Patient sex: M
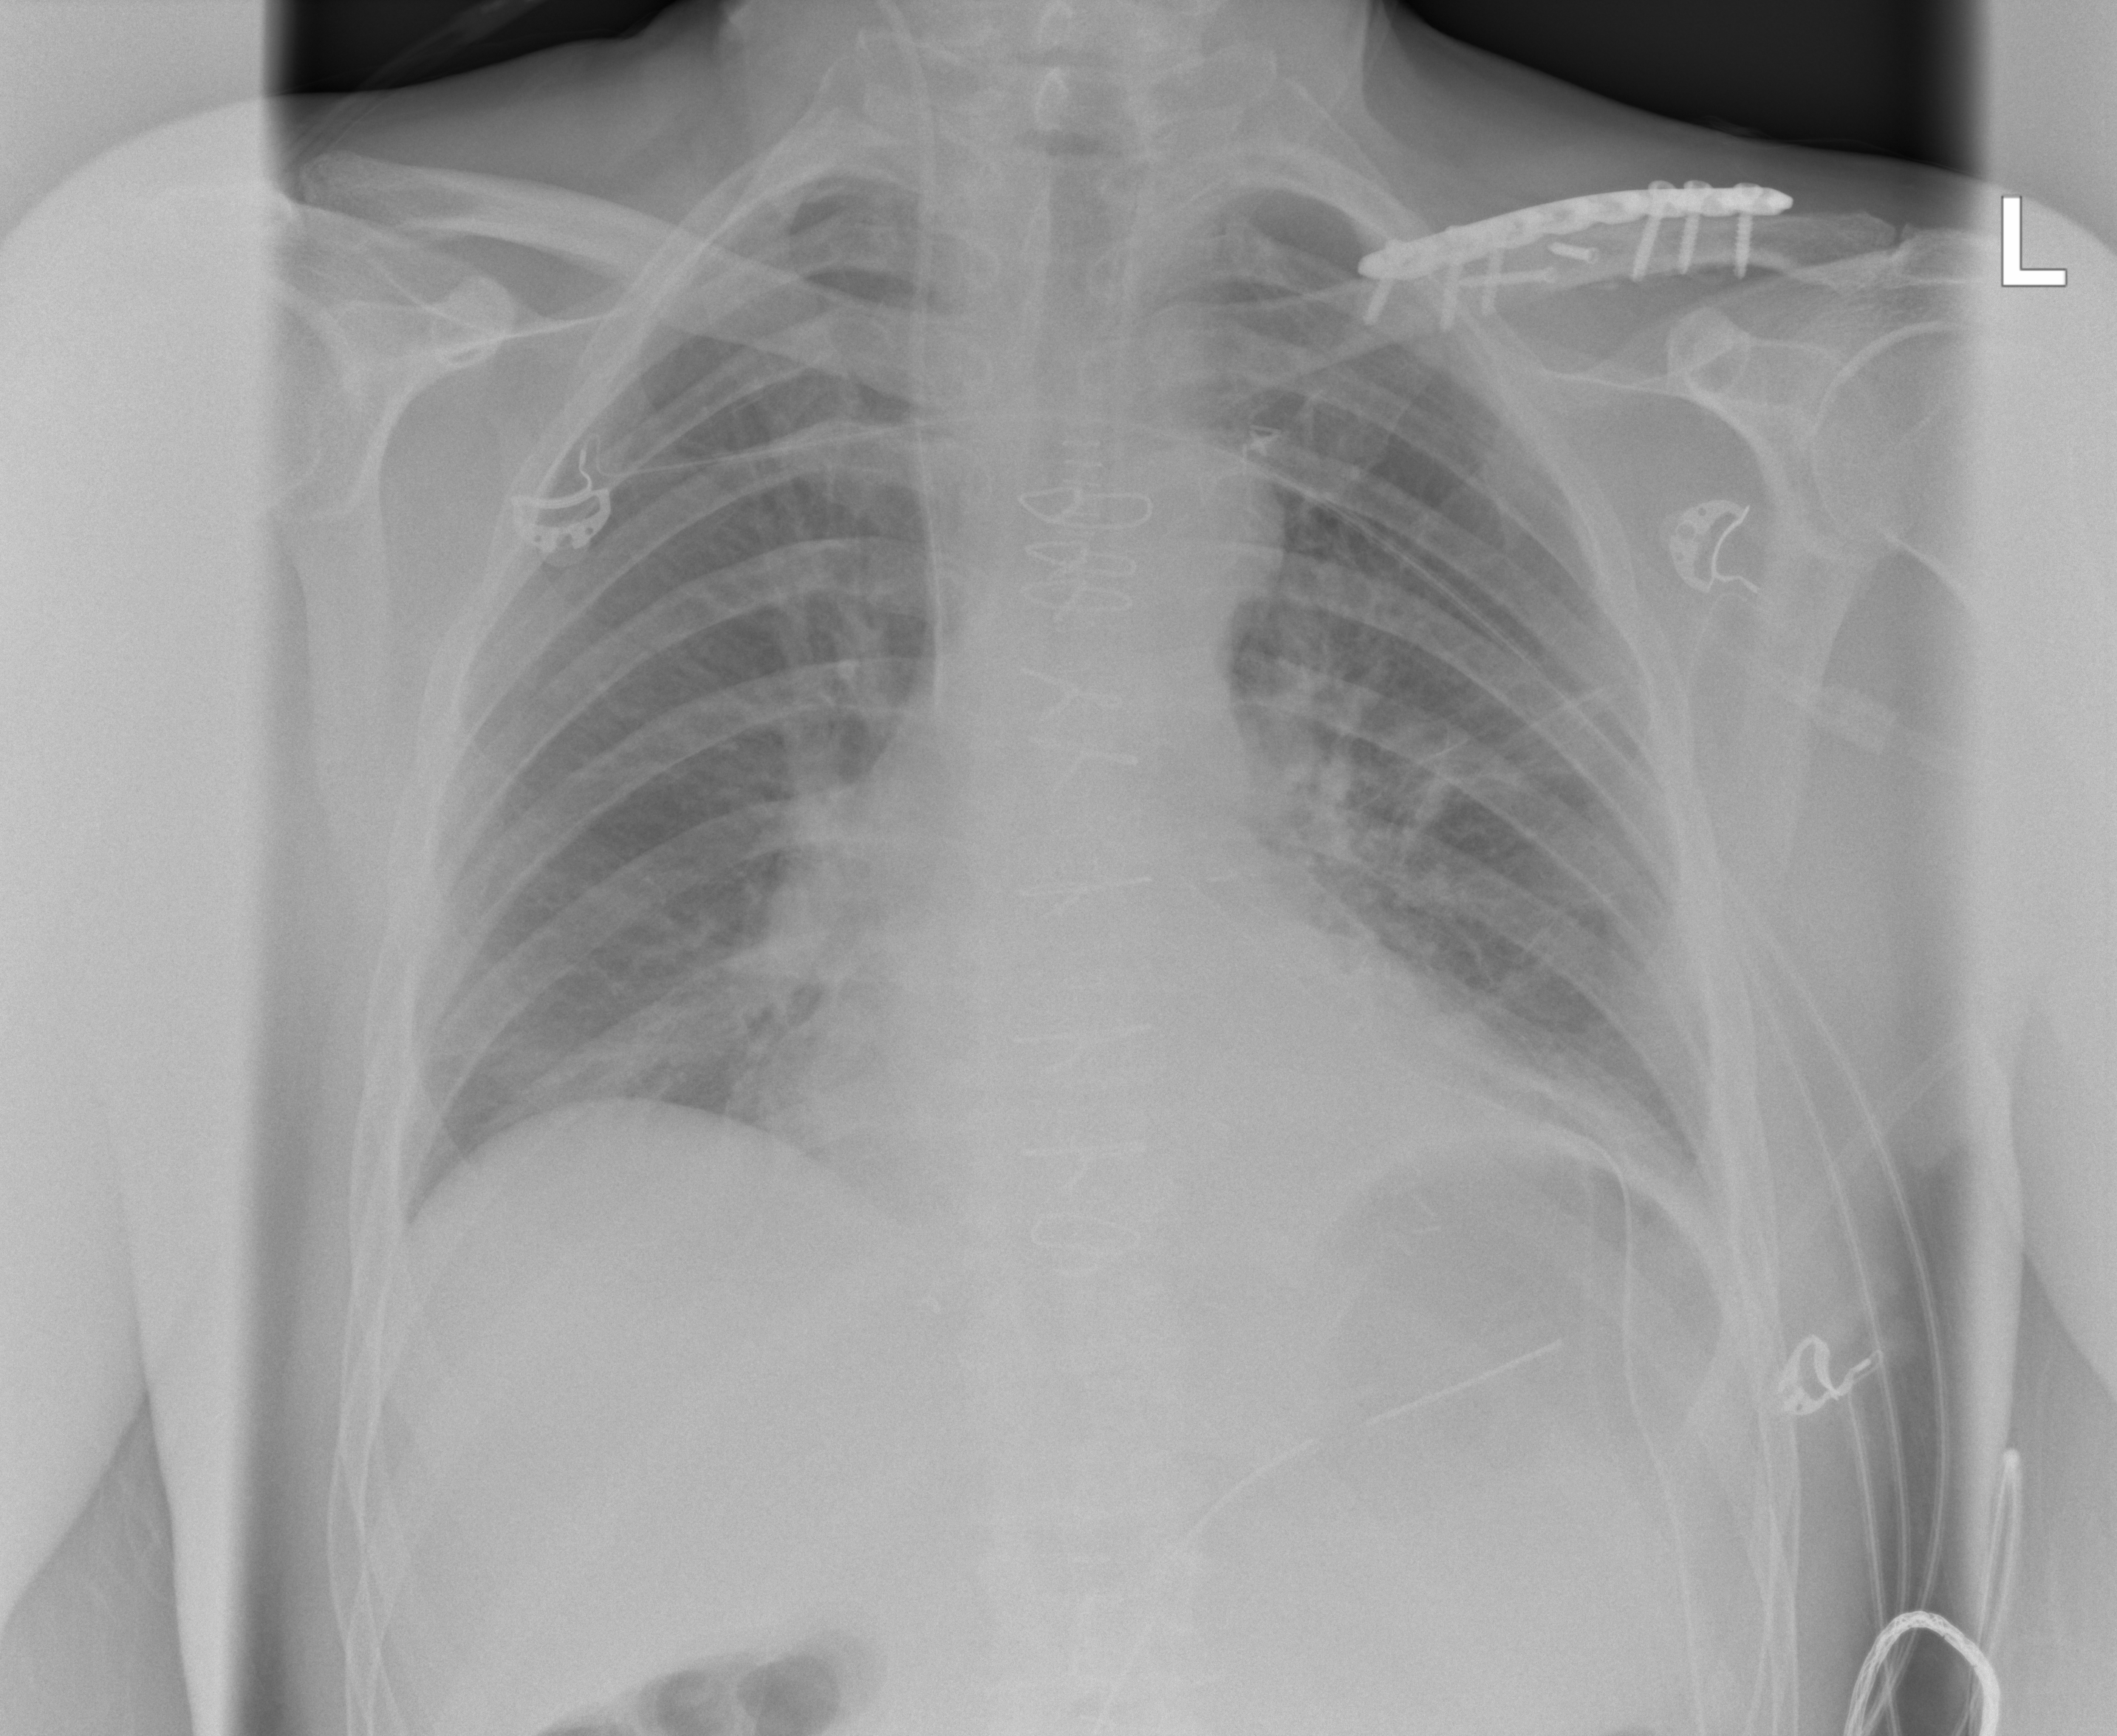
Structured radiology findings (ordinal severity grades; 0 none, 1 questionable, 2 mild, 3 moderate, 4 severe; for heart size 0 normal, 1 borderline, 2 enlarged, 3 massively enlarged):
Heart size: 2
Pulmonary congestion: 2
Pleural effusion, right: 0
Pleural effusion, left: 2
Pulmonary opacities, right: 0
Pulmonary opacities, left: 0
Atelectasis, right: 2
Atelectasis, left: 2